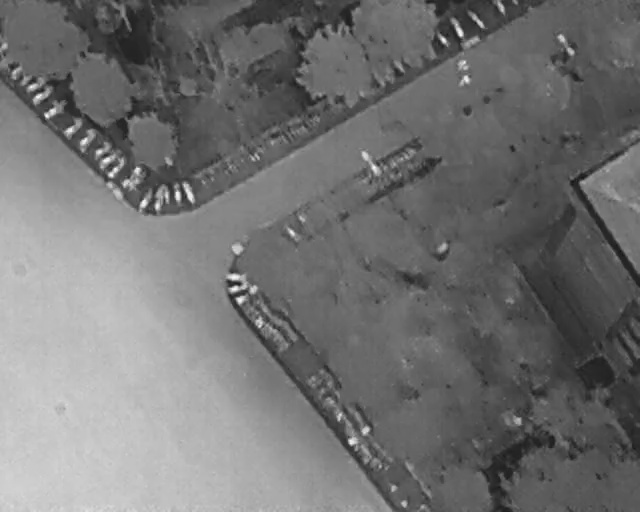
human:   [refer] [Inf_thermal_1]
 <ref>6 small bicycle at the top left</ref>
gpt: <box>[[9, 23, 13, 25, 42], [11, 26, 15, 28, 37], [13, 28, 17, 30, 43], [6, 20, 10, 21, 50], [4, 17, 8, 19, 49], [3, 15, 7, 17, 54]]</box>

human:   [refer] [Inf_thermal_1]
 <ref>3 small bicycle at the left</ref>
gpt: <box>[[27, 37, 31, 38, 159], [25, 36, 29, 38, 170], [20, 38, 25, 39, 27]]</box>

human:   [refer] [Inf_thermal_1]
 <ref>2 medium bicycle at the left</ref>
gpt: <box>[[14, 29, 19, 31, 45], [22, 38, 27, 40, 10]]</box>

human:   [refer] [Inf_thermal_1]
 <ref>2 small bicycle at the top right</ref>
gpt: <box>[[69, 4, 73, 5, 148], [72, 3, 76, 4, 138]]</box>

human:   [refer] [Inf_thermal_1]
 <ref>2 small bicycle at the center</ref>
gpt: <box>[[36, 50, 38, 56, 2], [36, 53, 37, 58, 166]]</box>